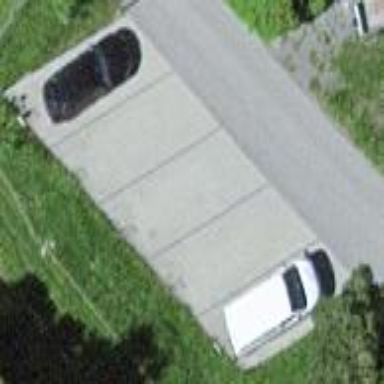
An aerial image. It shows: Parking area with surface.